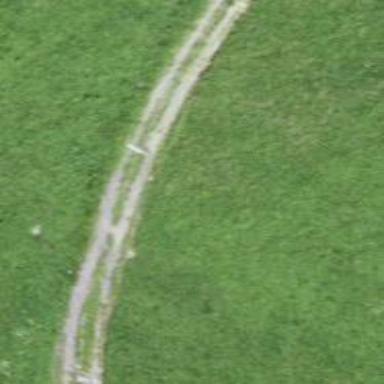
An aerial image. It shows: Dirt track road with grade 5 tracktype.